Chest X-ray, PA view. Patient: 31 years old, sex M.
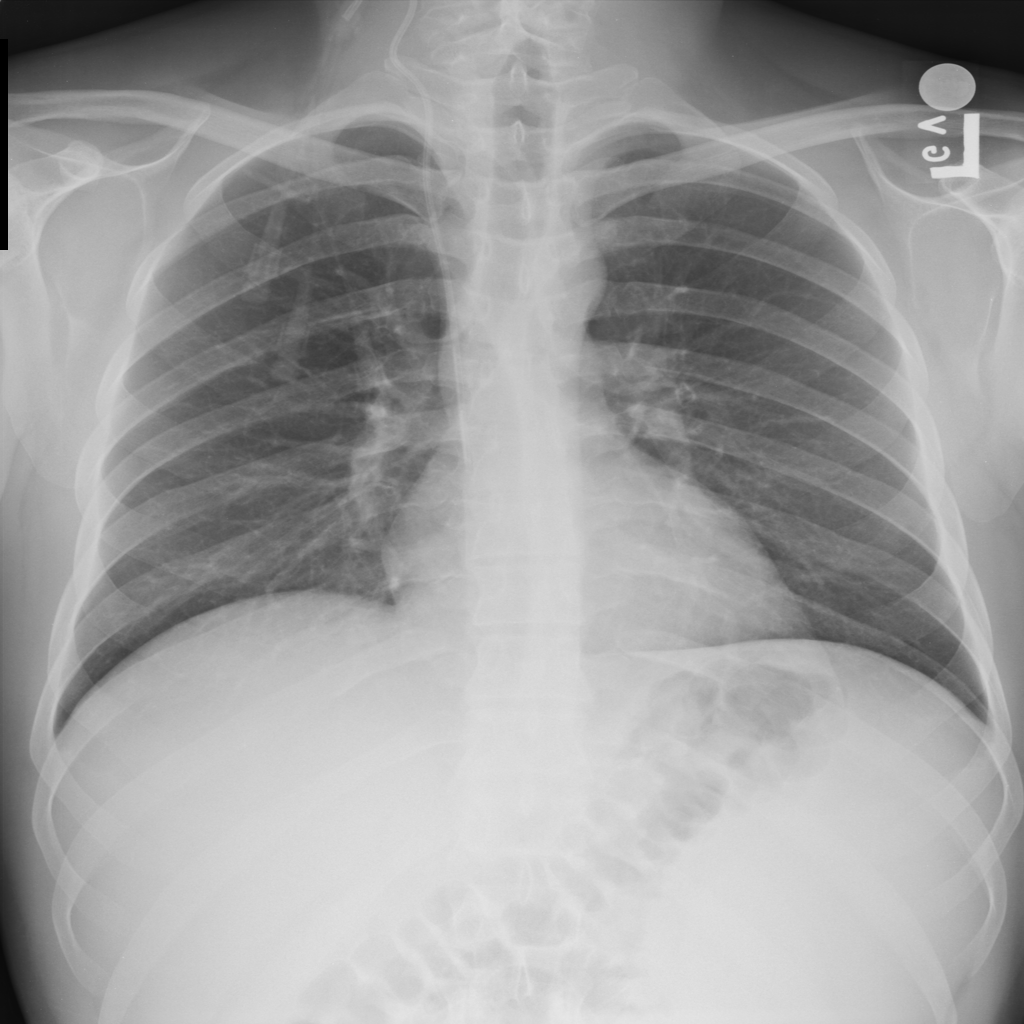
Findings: No Finding